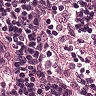
Metastatic tissue present: no